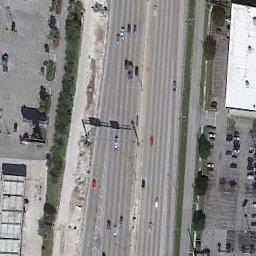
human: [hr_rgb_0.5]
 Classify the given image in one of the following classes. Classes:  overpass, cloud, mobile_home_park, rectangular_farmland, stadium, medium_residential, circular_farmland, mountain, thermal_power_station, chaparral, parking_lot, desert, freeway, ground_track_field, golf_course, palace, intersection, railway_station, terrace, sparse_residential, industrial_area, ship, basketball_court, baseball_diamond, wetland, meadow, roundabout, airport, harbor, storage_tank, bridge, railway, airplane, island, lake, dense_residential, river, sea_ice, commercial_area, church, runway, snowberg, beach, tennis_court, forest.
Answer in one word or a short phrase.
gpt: freeway